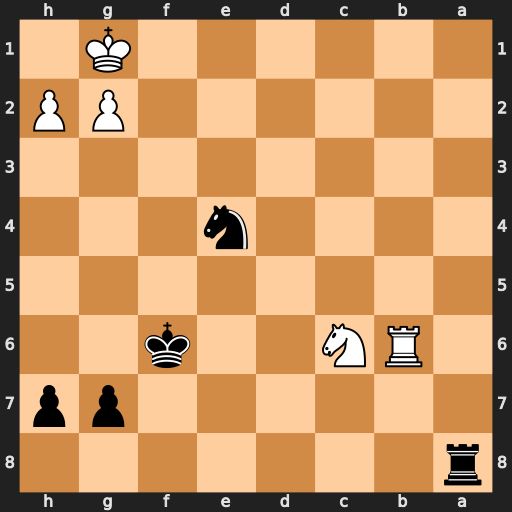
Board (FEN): r7/6pp/1RN2k2/8/4n3/8/6PP/6K1
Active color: b
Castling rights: -
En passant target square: -
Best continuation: Ra1+ Rb1 Rxb1#